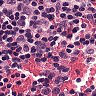
Metastatic tissue present: no